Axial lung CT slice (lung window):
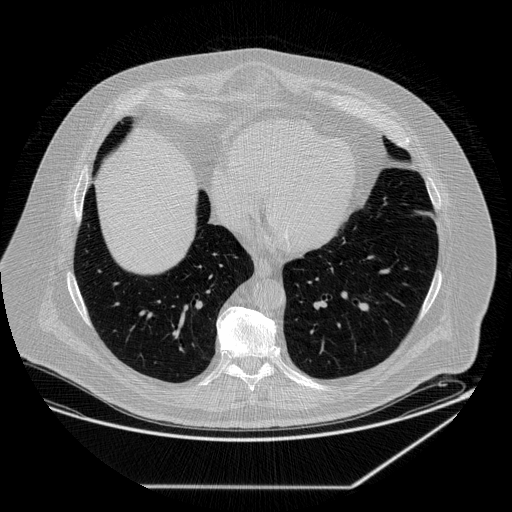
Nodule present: no